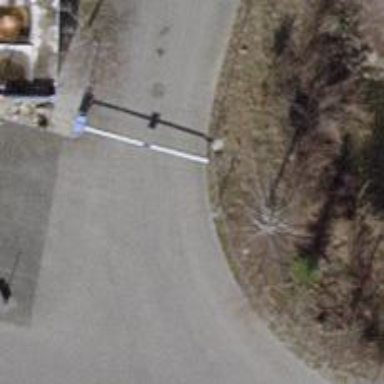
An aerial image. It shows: Lift gate barrier.